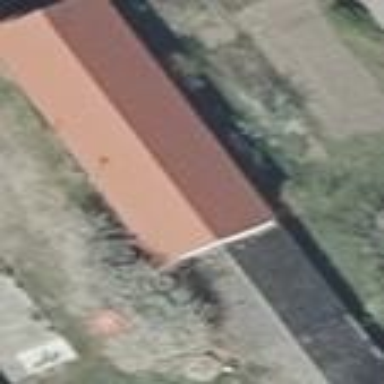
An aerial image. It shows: Building with gabled roof oriented along and colored grey.